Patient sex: M
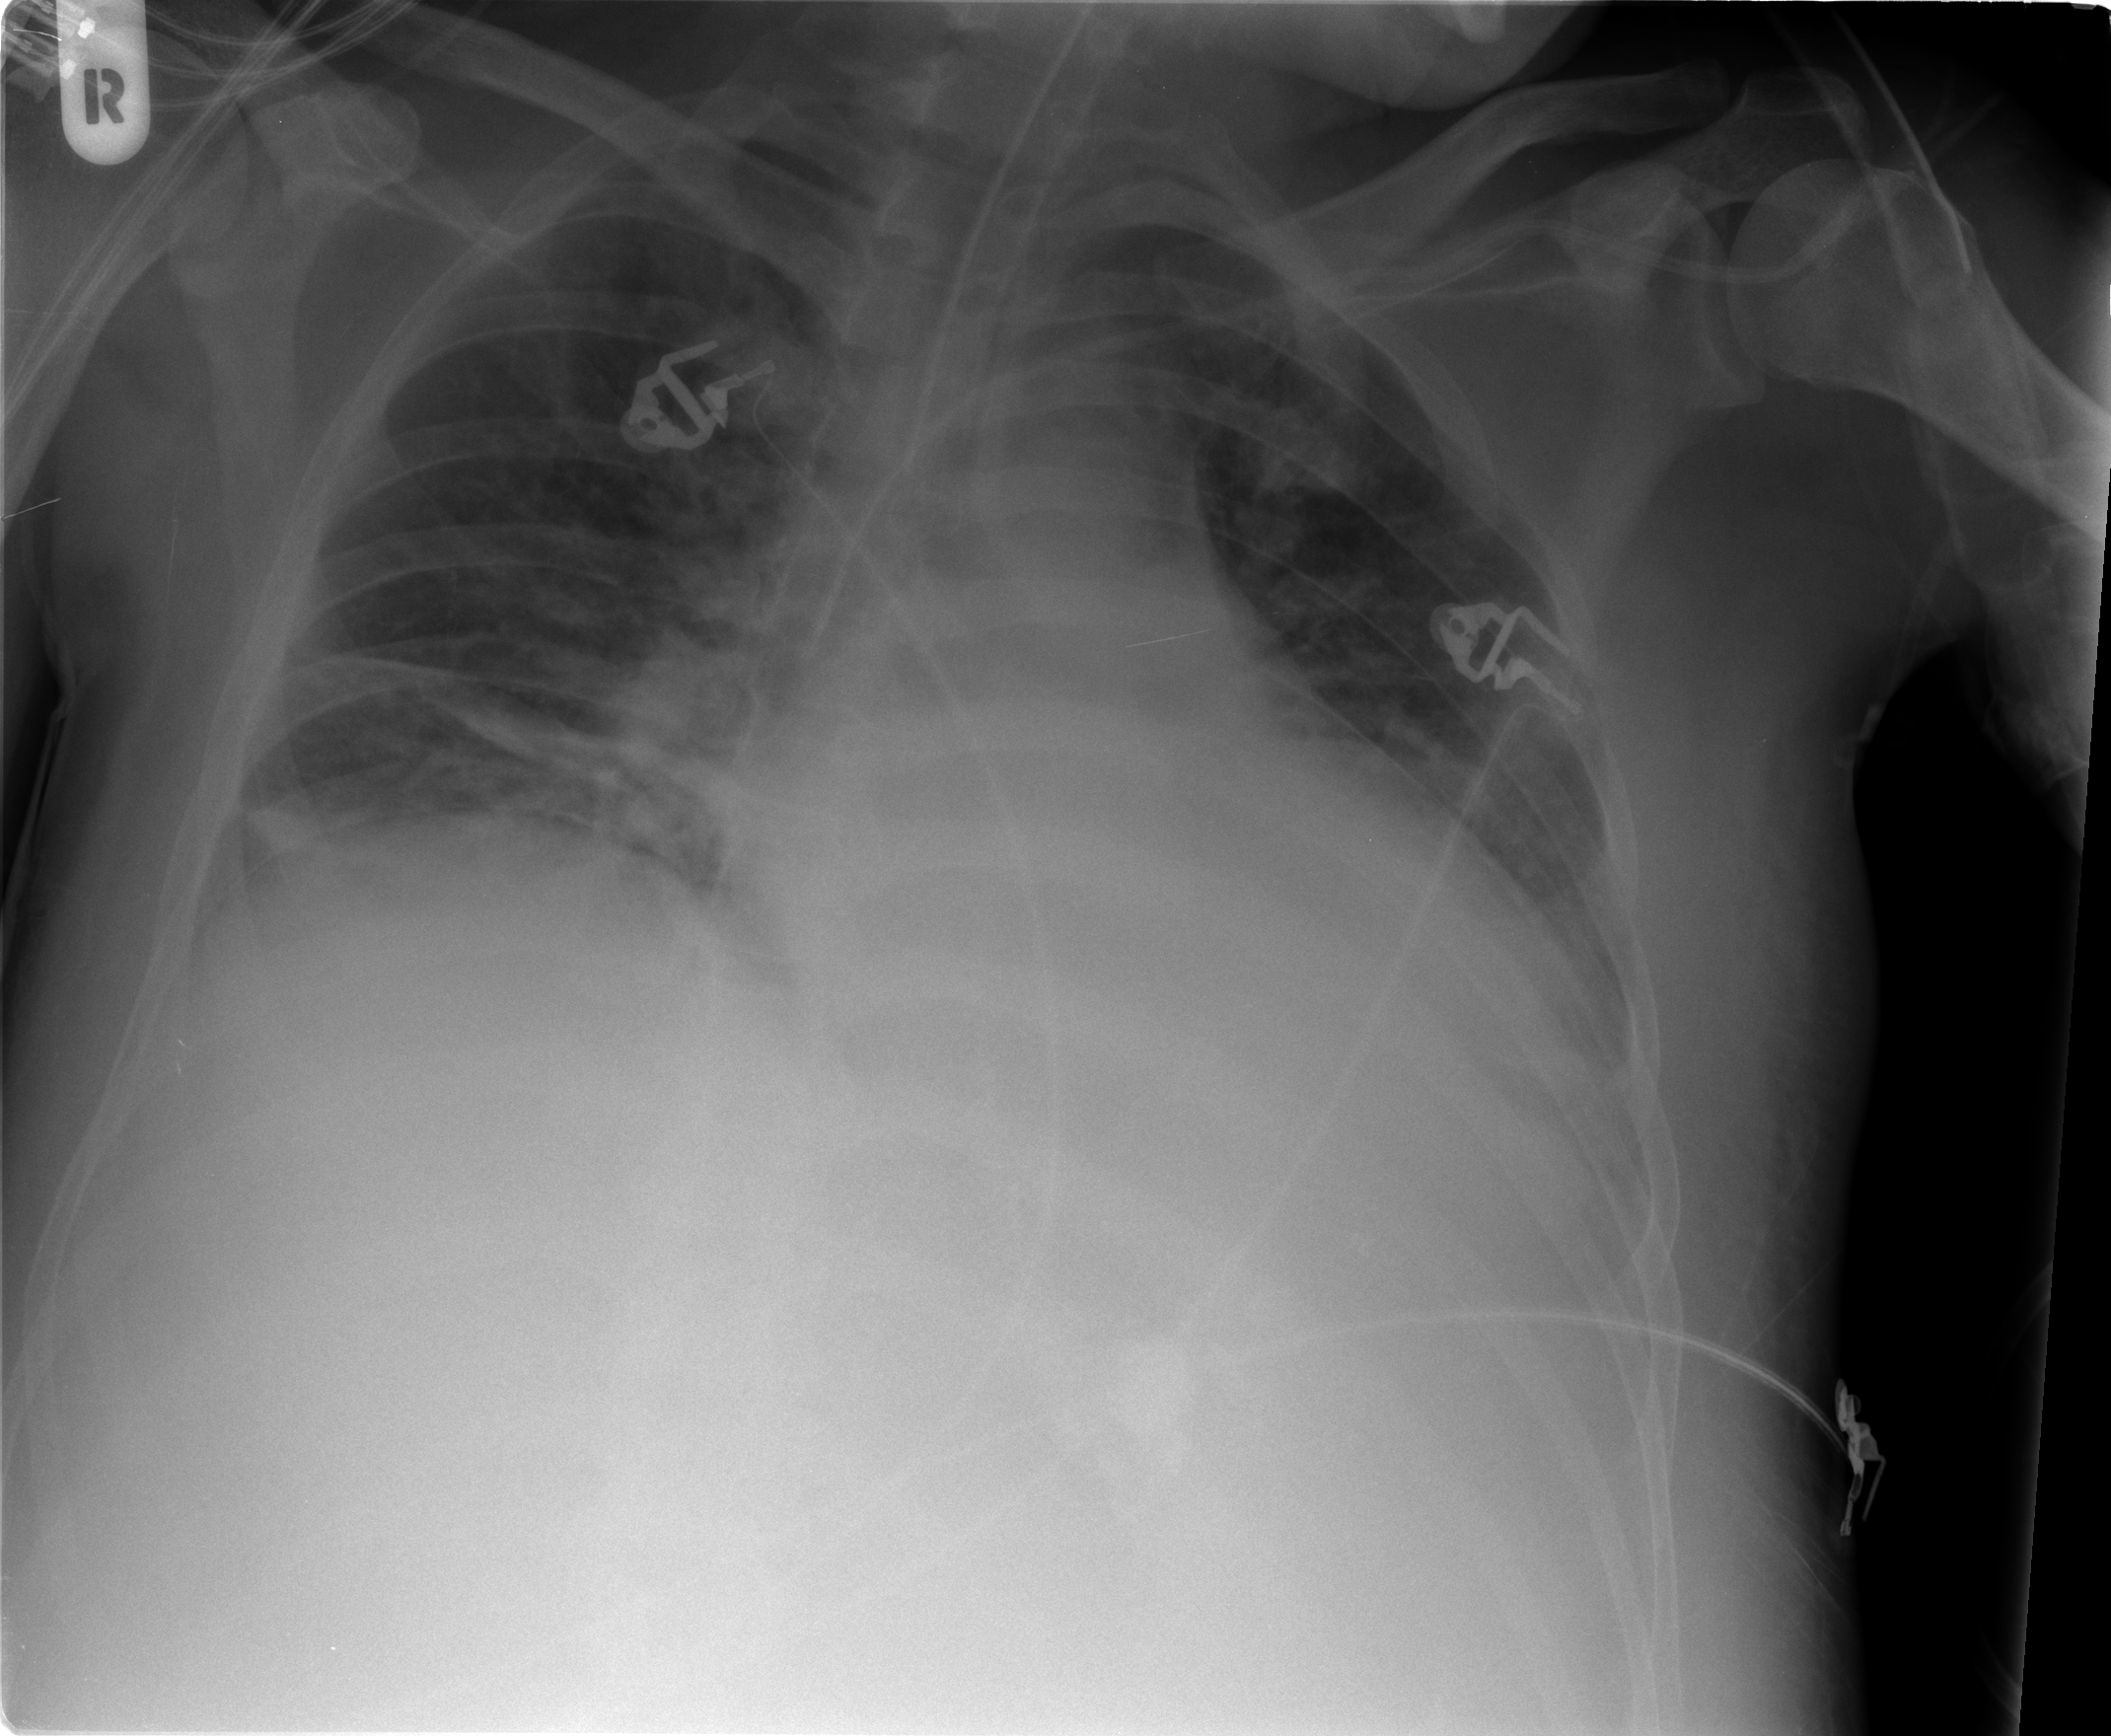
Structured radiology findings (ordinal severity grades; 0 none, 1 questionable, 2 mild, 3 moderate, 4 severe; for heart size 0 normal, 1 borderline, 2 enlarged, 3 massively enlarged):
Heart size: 2
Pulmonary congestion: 1
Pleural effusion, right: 0
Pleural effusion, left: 1
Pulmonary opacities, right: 2
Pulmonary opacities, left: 0
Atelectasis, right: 2
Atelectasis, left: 1